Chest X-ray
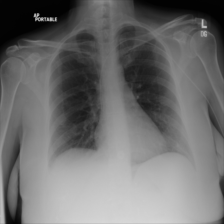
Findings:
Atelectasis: negative
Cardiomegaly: negative
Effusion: negative
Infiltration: negative
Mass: negative
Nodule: negative
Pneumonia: negative
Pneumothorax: negative
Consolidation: negative
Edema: negative
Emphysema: negative
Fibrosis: negative
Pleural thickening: negative
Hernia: negative